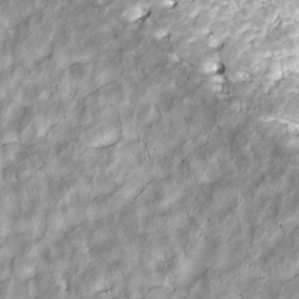
Label: non_frost